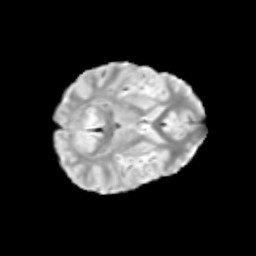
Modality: T2w
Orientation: axial
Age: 9
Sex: male
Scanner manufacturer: siemens
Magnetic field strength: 3 T
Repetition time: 3.8 s
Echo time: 0.07 s